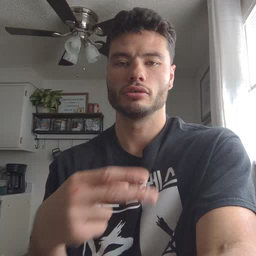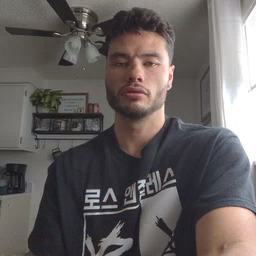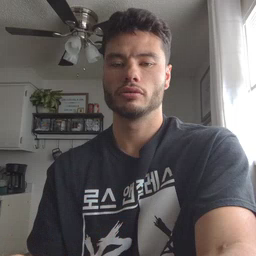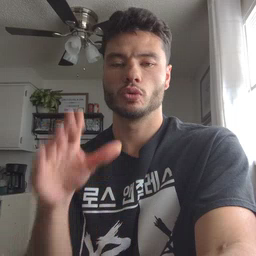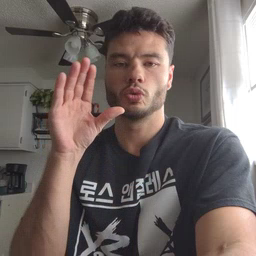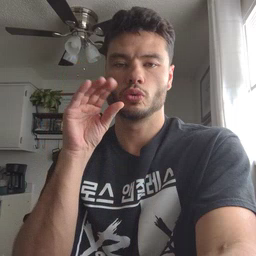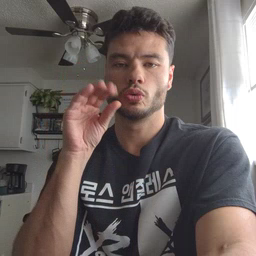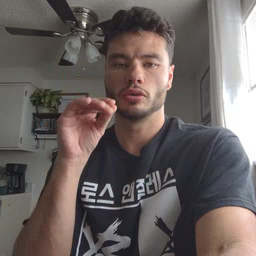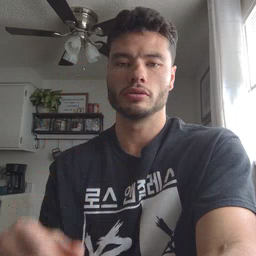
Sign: goose